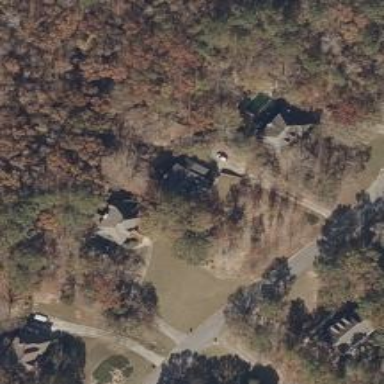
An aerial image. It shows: Driveway leading to service road.